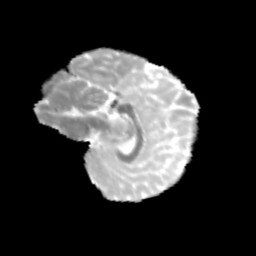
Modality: MD
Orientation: sagittal
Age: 13
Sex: female
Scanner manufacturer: siemens
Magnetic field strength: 3 T
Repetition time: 3.8 s
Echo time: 0.07 s